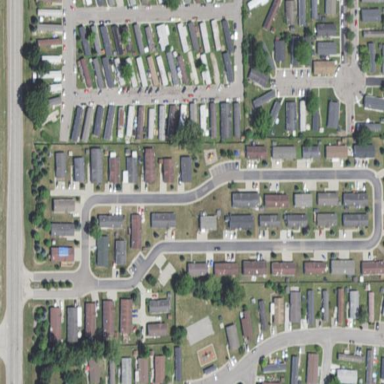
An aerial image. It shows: Residential area with mobile homes.